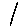
Label: line